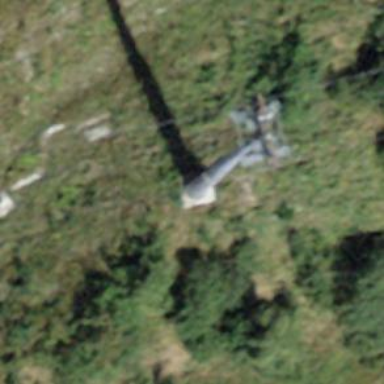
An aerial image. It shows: Pylon for aerialway.